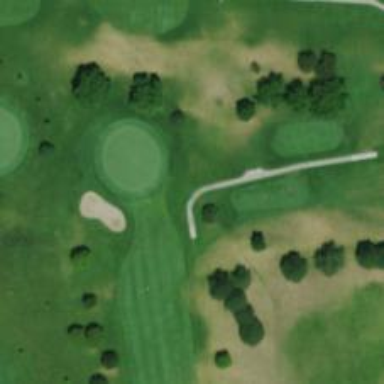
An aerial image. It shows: Path used for both walking and golf.